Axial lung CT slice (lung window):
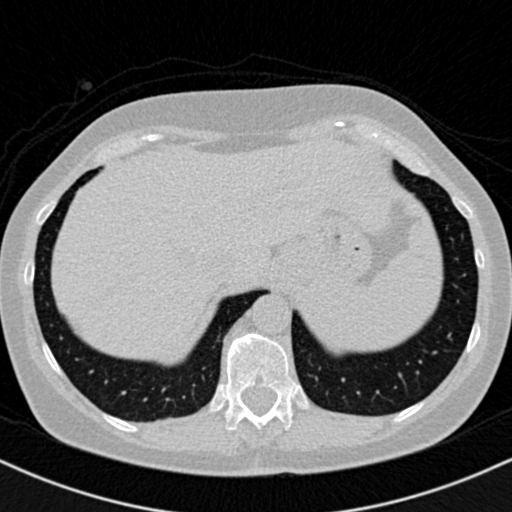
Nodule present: no